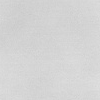
Atmospheric dust classification: dusty